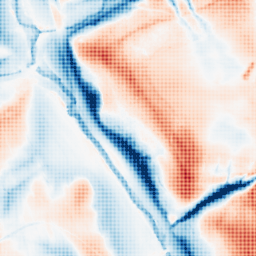
Category: classical
Decomposition family: gaussian_anisotropic
Decomposition parameters: sigma_x: 20
sigma_y: 10
Upsampling method: sinc_hamming
Upsampling parameters: scale: 4
kernel_size: 4
Upsampling scale: 4